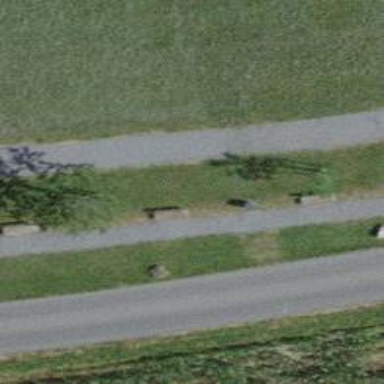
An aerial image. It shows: Bench.